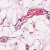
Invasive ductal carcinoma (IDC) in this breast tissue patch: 0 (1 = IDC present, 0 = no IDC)